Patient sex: M
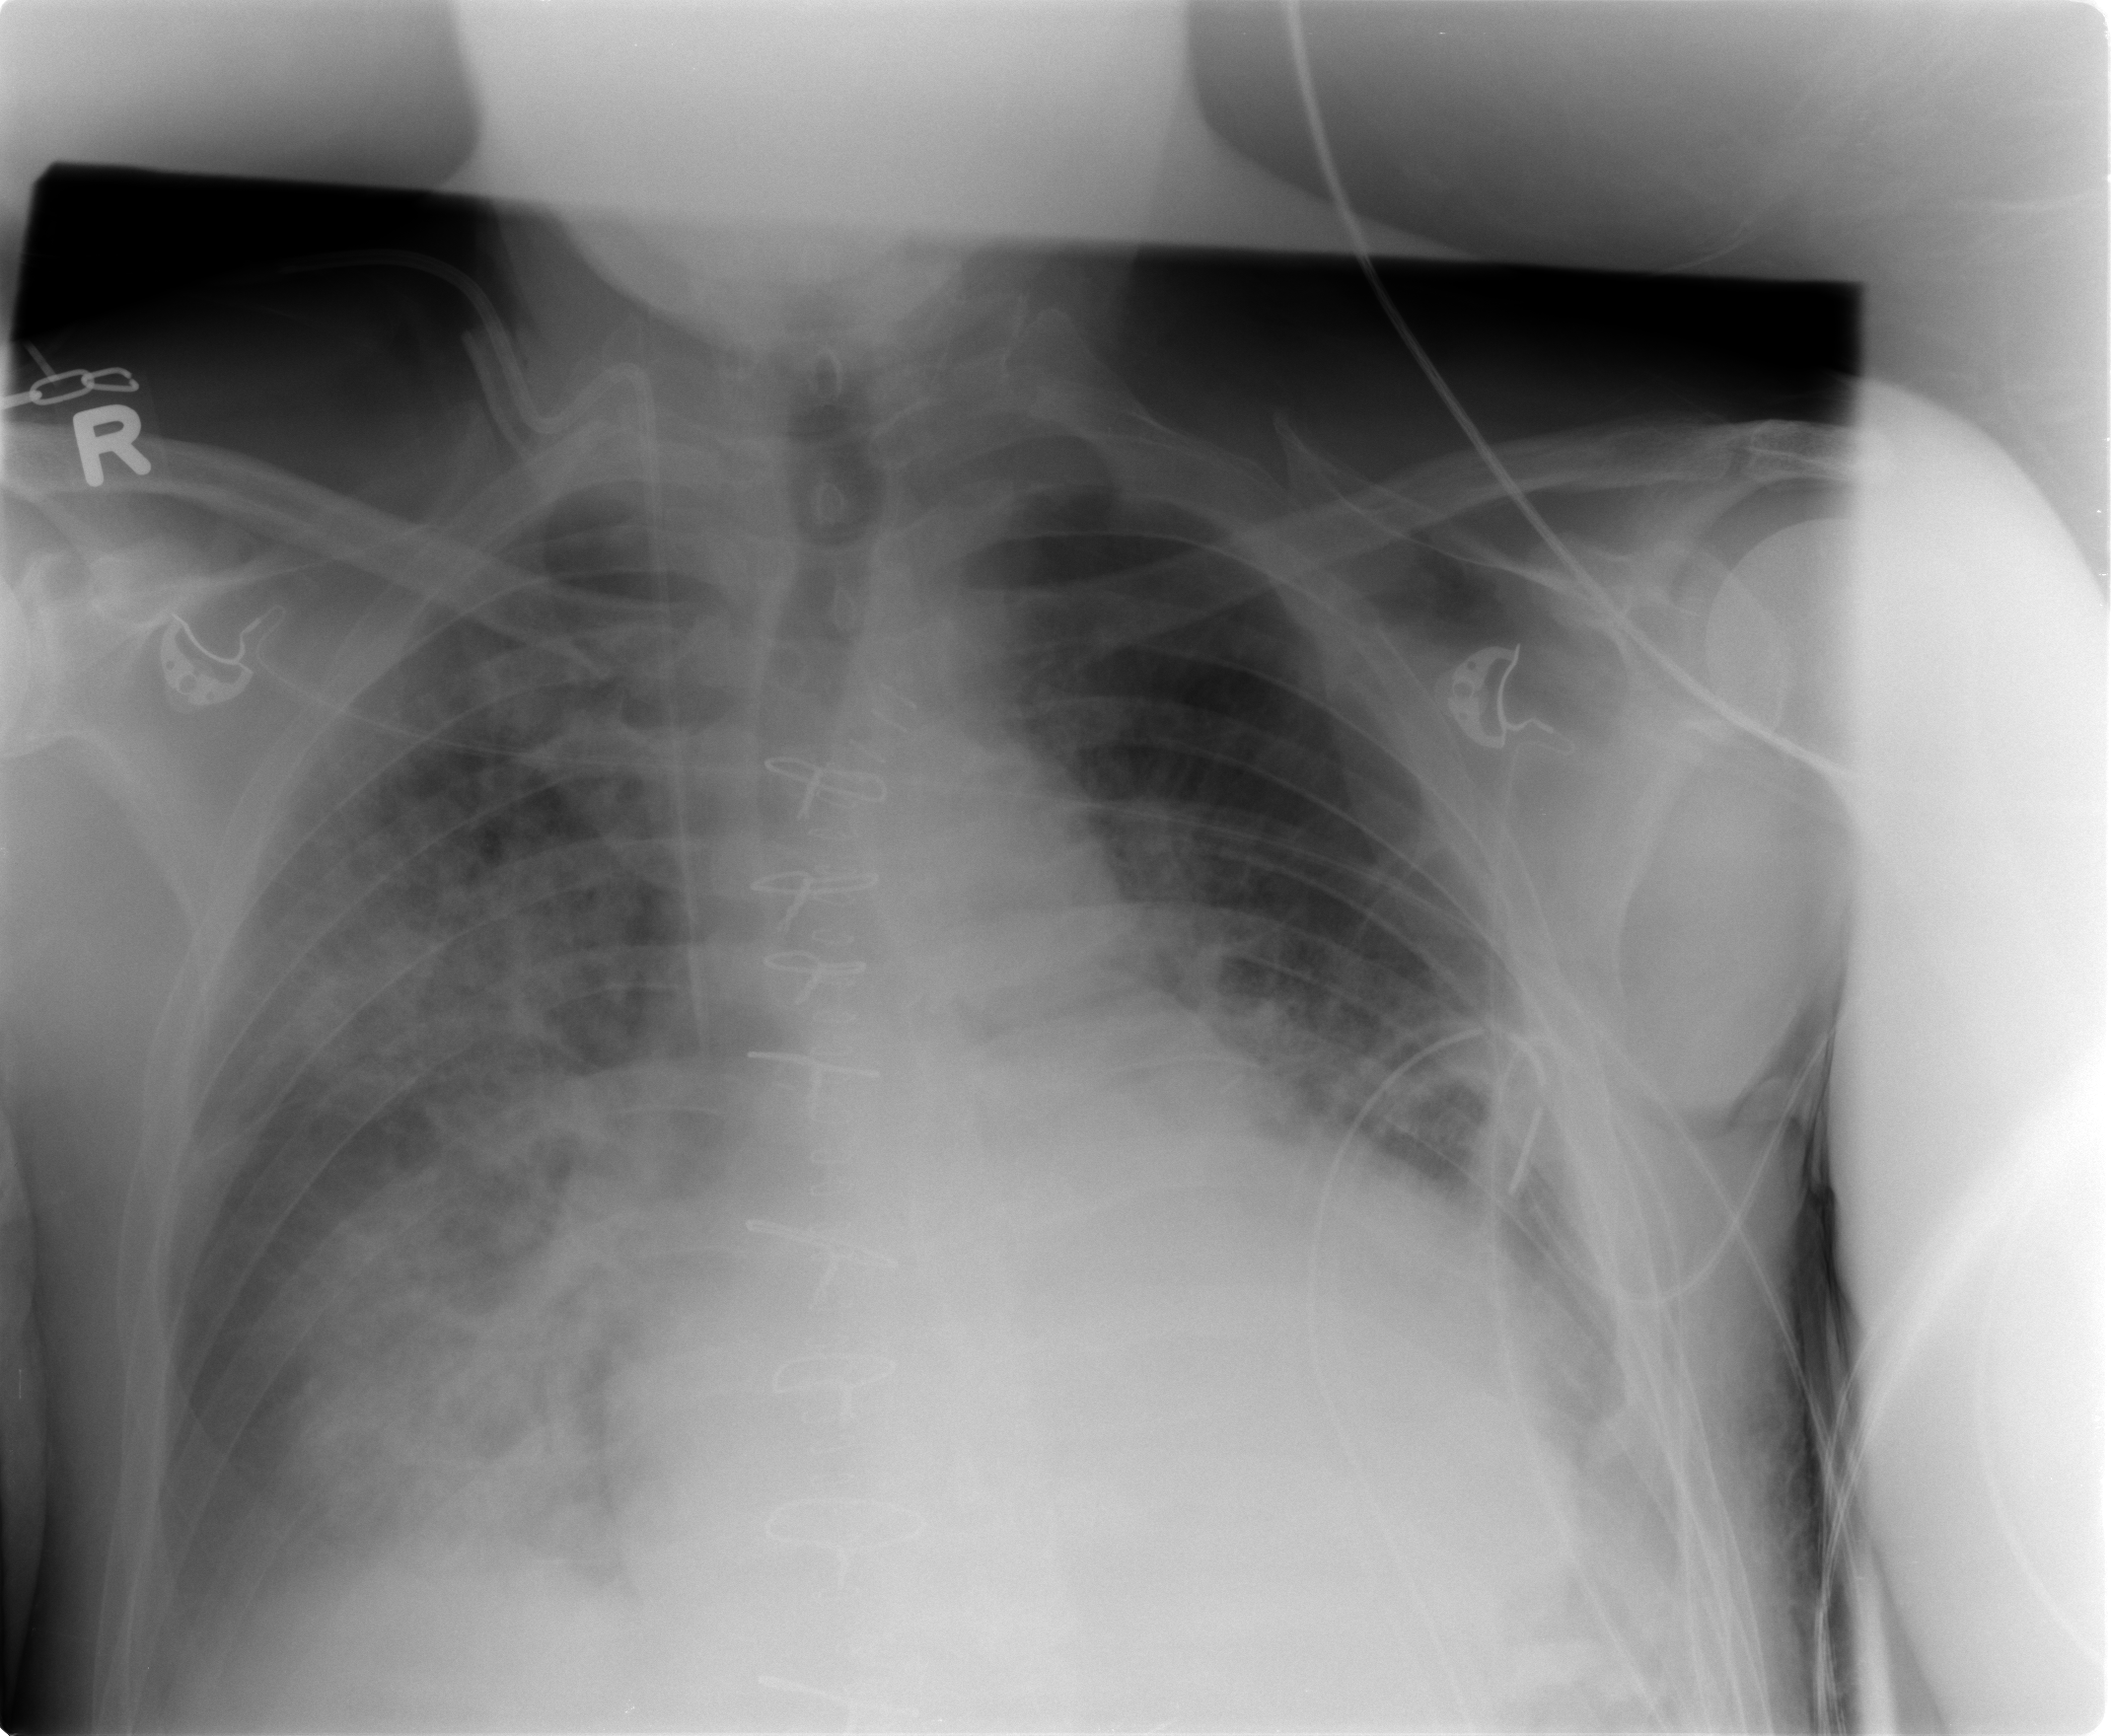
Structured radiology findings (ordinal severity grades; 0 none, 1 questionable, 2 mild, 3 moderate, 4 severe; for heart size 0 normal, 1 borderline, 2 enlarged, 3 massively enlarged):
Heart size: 2
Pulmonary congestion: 2
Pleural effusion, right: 2
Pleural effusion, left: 2
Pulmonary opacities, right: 3
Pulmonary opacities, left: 0
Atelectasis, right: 2
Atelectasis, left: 2